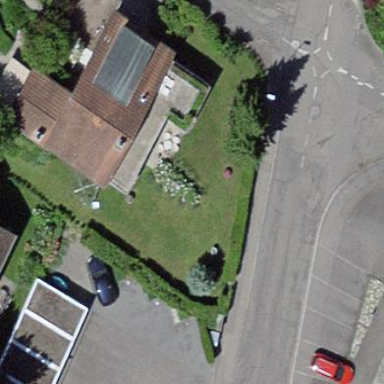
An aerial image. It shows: Building with tile roof.